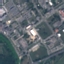
Land use / land cover class: Industrial